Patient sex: M
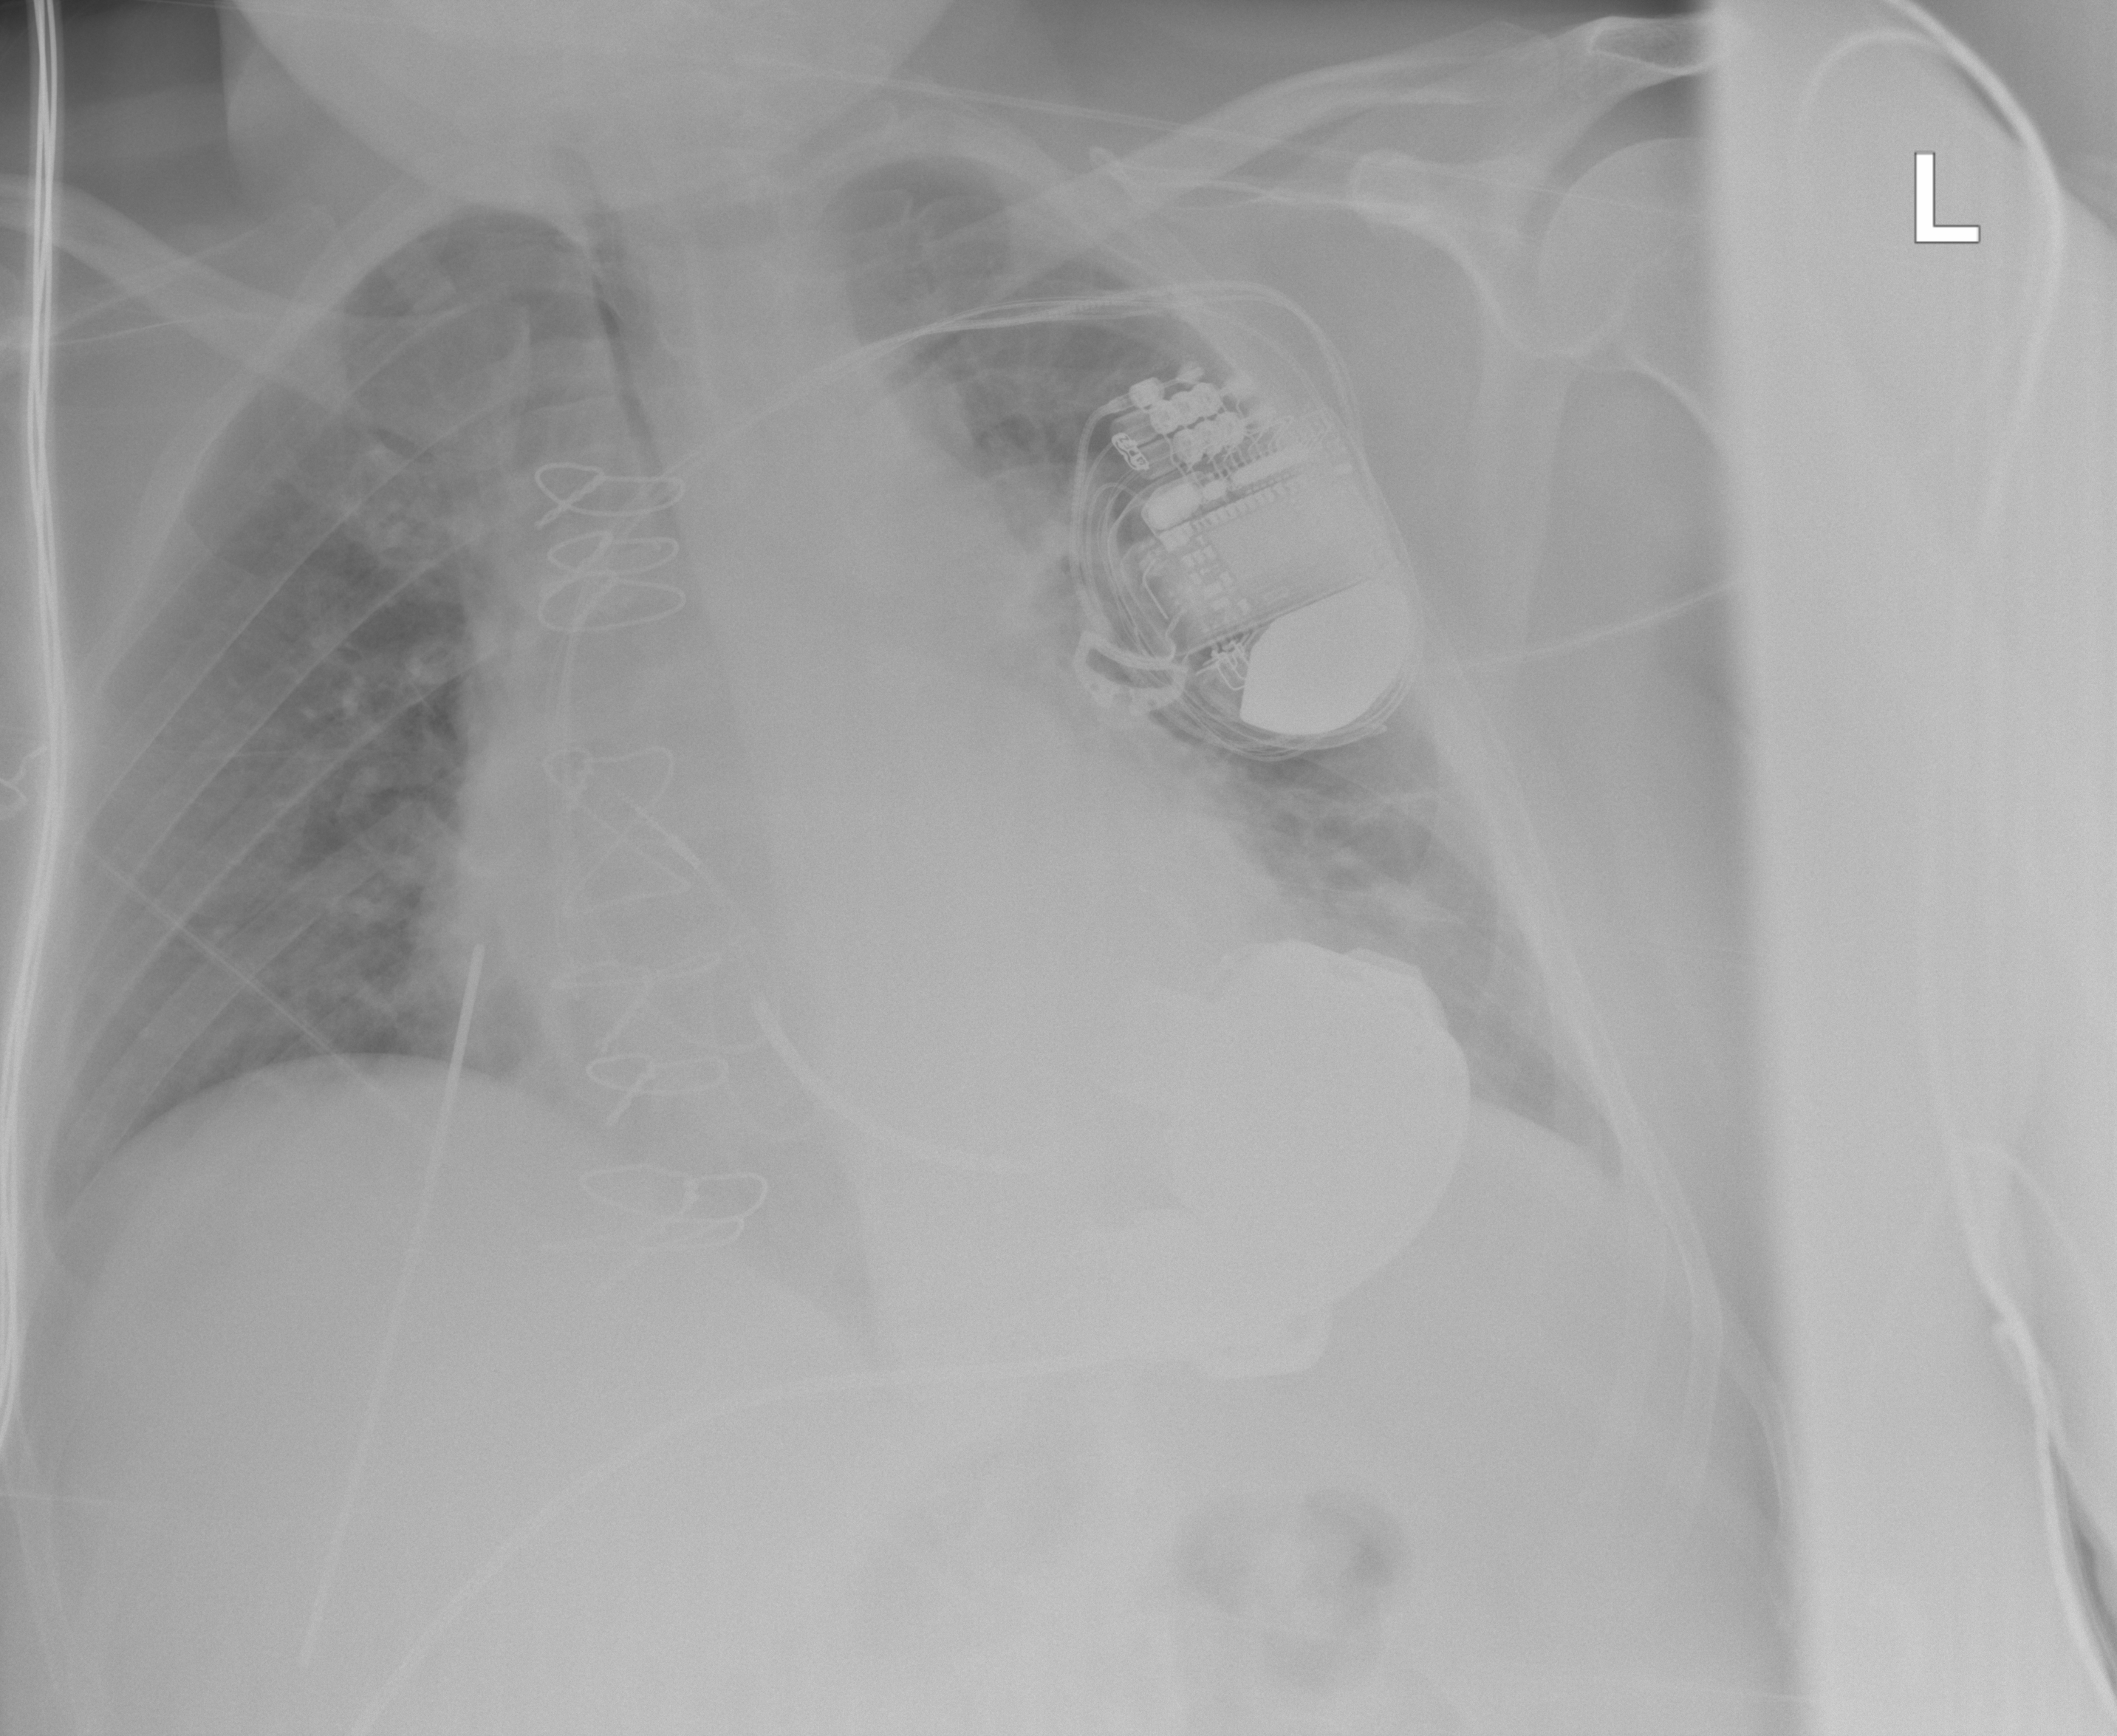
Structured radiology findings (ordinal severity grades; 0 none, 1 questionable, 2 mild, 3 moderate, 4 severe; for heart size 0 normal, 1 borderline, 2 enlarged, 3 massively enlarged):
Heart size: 3
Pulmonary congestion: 2
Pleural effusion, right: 0
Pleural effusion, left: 2
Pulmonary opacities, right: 0
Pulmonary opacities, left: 0
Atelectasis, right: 2
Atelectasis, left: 2